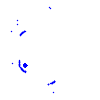
Particle: electron